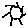
Label: sun